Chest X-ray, AP view. Patient: 45 years old, sex F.
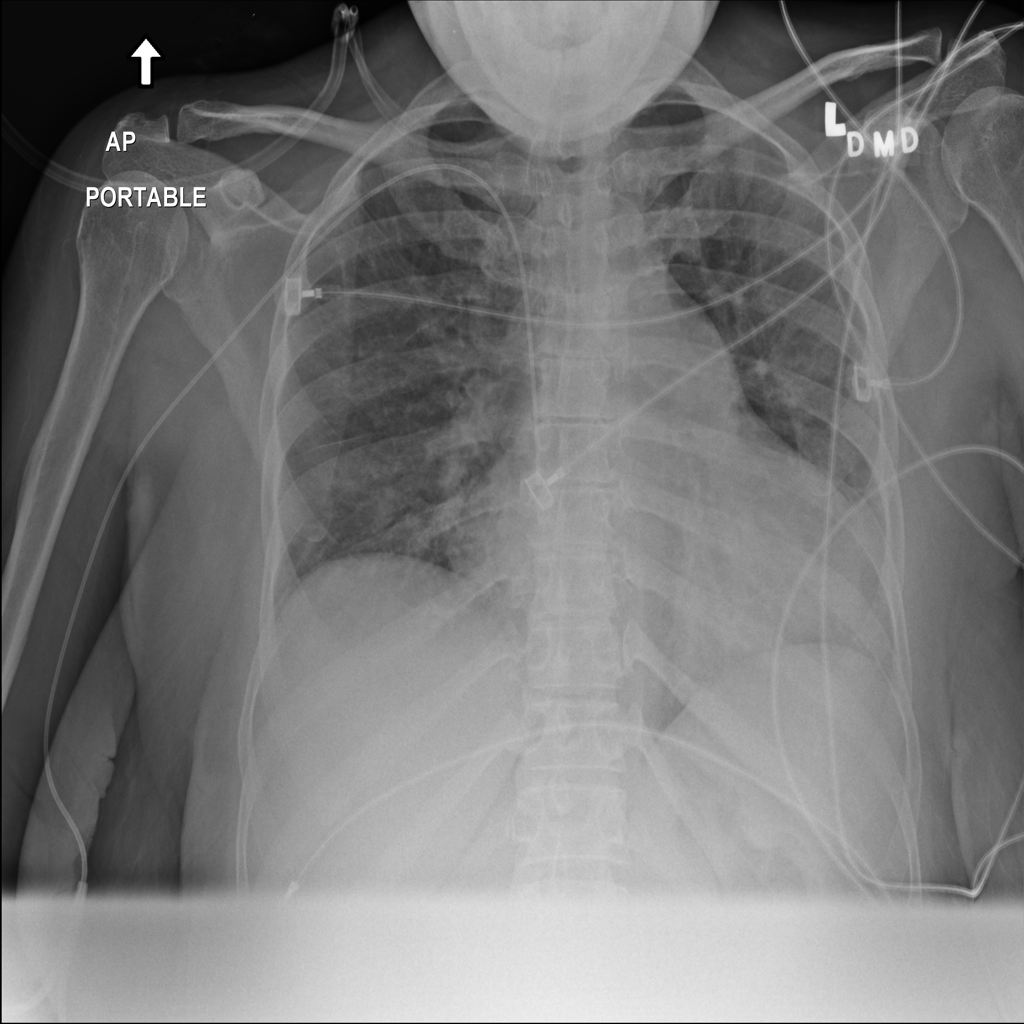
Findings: Consolidation